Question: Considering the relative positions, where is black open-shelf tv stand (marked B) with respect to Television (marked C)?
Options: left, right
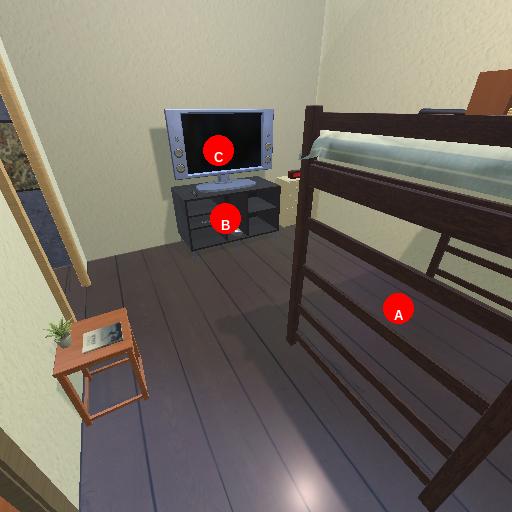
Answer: left